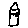
Label: house